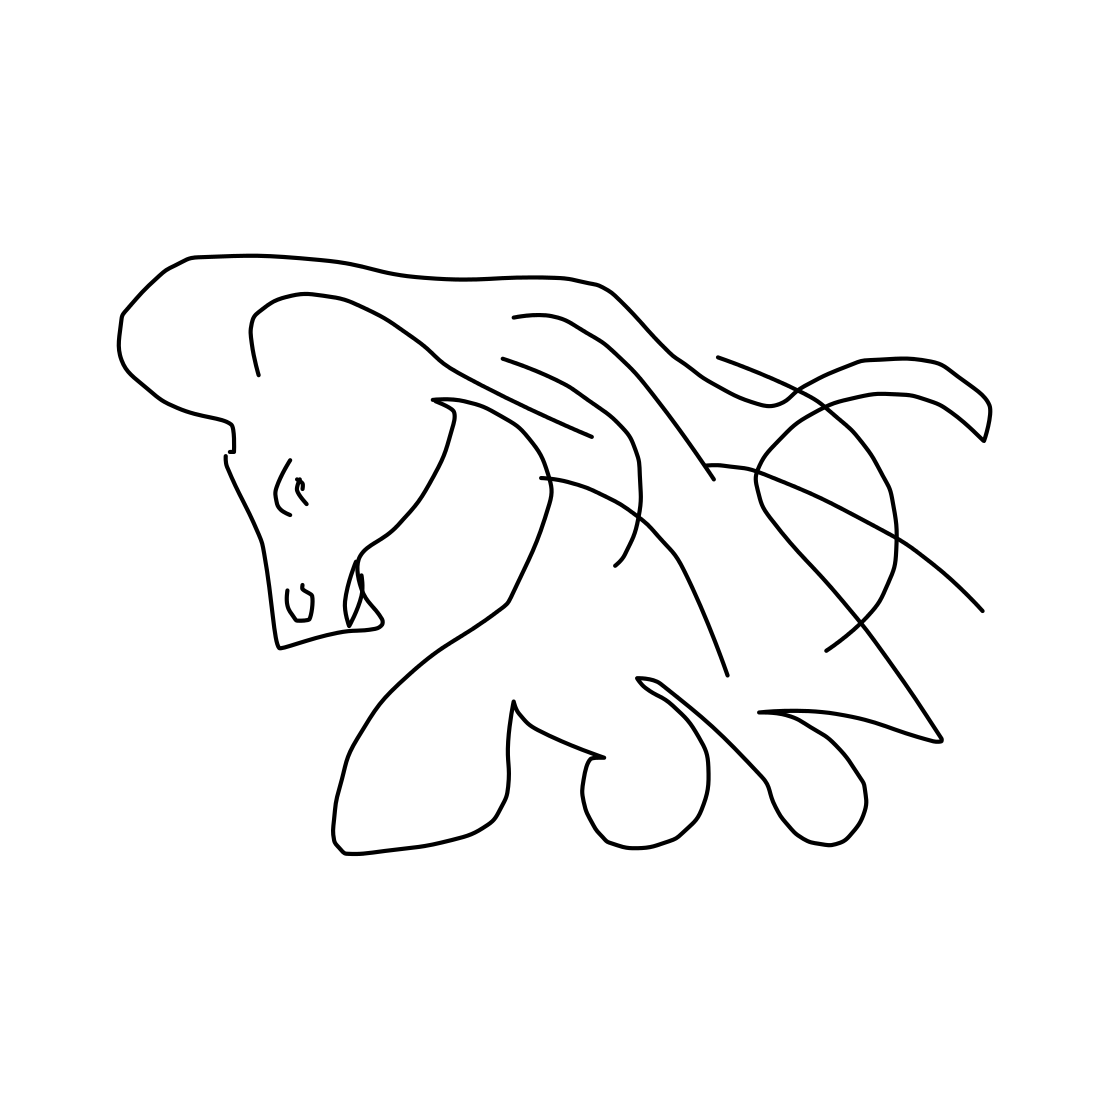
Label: horse